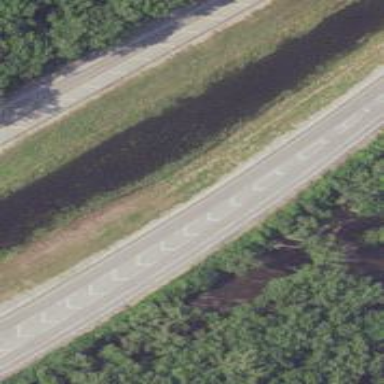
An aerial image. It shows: Road marking featuring gore chevron.